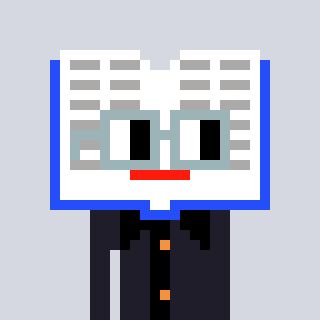
a pixel art character with square dark gray glasses, a dictionary-shaped head and a grayscale-colored body on a cool background